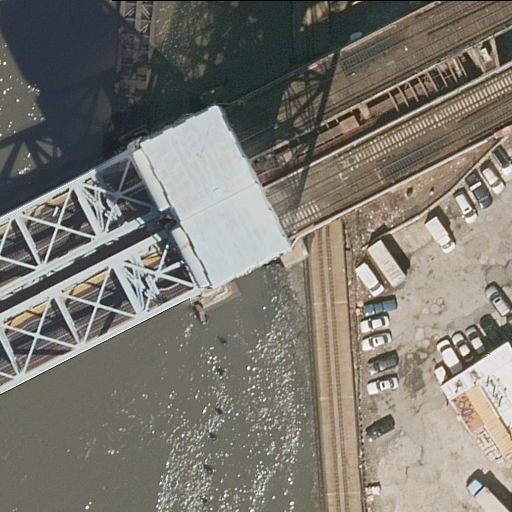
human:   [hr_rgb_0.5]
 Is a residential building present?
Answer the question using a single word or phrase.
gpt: yes

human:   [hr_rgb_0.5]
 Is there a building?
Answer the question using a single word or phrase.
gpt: yes

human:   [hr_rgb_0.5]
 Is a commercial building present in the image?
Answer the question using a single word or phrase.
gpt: no

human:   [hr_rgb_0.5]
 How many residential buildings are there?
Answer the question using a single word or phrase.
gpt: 1

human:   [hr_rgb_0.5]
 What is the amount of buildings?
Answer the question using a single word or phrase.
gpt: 1

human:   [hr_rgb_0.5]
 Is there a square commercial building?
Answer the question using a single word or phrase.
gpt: no

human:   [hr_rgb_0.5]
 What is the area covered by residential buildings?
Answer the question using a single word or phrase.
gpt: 177m2

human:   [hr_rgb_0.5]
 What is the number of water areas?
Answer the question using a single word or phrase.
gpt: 1

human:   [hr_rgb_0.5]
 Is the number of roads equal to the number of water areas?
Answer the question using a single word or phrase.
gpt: no

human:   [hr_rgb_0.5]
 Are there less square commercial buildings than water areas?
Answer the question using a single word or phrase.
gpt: yes

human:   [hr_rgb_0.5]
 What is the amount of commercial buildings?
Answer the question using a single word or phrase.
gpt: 0

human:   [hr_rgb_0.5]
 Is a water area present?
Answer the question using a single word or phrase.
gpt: yes

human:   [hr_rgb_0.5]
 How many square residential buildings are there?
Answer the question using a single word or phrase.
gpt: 0

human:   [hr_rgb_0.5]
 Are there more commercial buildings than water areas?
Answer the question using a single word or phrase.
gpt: no

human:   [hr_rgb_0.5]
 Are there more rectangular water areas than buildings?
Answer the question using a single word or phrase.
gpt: no

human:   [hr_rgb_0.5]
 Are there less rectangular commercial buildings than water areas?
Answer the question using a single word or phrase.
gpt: yes

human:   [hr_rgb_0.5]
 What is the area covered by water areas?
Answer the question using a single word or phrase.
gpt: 6162m2

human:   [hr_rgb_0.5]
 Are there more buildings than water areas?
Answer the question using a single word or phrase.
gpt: no

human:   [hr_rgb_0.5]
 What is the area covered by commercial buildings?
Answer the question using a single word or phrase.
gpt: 0m2

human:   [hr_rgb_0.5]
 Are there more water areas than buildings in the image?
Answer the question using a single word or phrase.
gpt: no

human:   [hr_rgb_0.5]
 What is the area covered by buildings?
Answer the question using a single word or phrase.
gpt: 177m2

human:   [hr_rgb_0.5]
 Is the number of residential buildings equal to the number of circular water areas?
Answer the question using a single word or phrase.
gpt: no

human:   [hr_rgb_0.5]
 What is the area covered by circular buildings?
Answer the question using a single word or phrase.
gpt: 0m2

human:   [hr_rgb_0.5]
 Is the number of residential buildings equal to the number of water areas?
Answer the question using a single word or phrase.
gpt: yes

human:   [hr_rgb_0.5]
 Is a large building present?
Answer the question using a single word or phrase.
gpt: no

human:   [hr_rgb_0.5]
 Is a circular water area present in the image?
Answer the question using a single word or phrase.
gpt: no

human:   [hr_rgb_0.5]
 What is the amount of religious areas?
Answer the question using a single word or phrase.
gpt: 0

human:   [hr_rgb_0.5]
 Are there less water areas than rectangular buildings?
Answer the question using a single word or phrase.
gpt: no

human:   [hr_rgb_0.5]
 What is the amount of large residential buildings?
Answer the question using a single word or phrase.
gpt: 0

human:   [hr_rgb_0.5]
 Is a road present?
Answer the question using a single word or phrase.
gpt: no

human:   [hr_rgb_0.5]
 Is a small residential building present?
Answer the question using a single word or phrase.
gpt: no

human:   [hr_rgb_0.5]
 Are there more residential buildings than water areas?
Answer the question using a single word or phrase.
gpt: no

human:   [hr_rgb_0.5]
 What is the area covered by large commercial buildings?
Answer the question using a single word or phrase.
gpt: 0m2

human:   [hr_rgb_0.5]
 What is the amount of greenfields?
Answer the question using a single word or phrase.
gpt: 0

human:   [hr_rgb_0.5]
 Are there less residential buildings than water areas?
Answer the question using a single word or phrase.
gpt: no

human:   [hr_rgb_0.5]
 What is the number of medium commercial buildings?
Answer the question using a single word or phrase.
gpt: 0

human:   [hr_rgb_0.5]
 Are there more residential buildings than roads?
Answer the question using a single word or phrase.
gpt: yes

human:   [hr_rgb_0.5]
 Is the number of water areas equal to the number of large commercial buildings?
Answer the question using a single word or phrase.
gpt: no

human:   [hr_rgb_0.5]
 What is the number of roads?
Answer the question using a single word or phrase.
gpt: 0

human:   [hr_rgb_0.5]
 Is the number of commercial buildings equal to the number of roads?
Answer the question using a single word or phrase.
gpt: yes

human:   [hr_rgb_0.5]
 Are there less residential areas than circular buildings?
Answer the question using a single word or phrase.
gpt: no

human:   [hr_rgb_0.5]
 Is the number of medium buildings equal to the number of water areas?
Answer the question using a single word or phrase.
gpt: yes

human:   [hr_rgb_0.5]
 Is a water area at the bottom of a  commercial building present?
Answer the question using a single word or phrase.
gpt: no

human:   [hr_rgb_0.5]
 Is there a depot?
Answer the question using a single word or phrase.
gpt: no

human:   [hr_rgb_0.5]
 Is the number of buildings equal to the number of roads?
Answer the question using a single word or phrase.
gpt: no

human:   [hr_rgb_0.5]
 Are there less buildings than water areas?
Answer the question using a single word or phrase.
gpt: no

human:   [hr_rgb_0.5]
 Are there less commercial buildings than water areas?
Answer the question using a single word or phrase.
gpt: yes

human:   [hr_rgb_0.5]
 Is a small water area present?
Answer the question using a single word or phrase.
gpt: no

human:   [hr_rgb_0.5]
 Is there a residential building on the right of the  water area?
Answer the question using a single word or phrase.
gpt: yes

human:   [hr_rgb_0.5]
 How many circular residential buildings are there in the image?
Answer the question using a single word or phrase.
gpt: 0

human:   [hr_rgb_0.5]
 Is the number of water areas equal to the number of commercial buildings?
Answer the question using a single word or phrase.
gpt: no

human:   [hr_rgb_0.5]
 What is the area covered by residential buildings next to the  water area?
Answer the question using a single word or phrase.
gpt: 177m2

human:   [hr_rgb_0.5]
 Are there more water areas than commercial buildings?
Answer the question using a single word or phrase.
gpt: yes

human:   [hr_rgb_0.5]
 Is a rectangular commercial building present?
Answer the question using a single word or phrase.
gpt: no

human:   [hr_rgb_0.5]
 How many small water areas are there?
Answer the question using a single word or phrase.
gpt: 0

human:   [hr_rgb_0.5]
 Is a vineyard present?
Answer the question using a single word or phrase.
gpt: no

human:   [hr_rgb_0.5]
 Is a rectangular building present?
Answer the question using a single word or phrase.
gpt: no

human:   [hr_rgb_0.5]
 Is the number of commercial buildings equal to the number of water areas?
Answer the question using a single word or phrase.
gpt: no

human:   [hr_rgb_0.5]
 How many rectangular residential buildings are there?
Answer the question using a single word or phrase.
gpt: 0

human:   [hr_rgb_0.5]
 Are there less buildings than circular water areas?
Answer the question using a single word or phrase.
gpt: no

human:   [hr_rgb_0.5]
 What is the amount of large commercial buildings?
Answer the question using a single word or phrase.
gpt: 0

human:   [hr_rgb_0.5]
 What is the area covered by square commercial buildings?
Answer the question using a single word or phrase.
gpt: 0m2

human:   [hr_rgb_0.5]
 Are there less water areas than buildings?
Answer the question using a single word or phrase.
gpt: no

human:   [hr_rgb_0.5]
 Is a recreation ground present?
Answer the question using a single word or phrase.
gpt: no